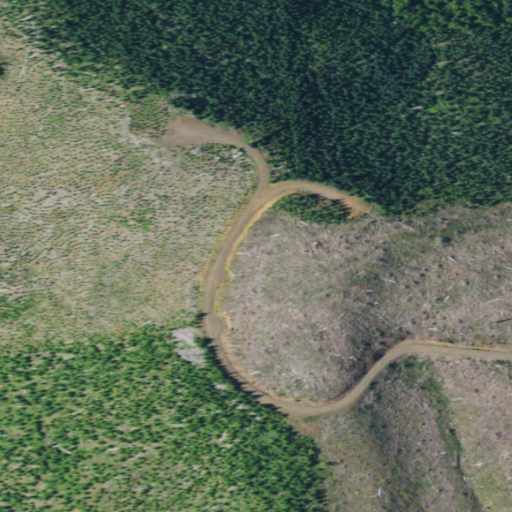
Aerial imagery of mountain in Washington named Clinton Knob containing evergreen forest and shrub